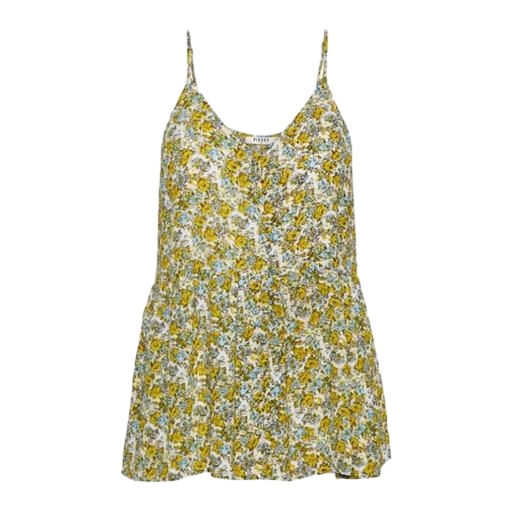
yellow floral-print top, yellow floral strappy v-neck top, sleeveless floral-print top, white background